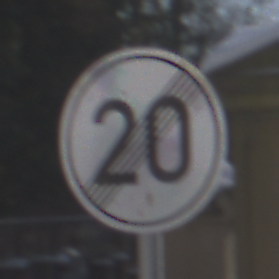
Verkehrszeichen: EndeGeschwindigkeit20
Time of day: MorningAfternoon
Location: Outdoor (Special)
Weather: Clear
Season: Winter
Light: Natural